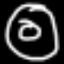
Label: donut